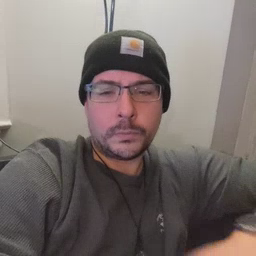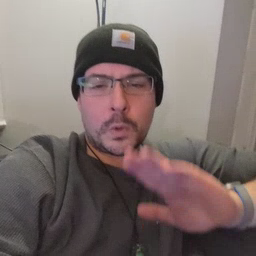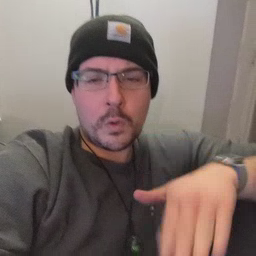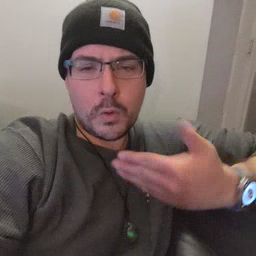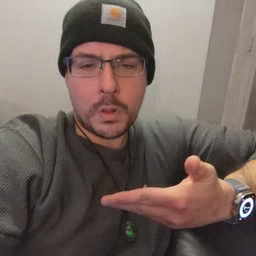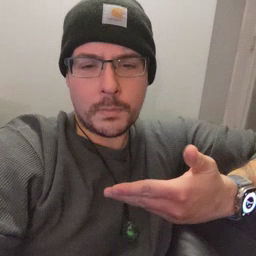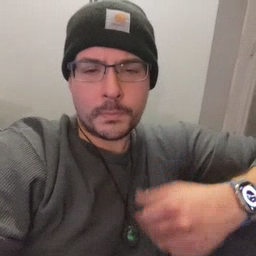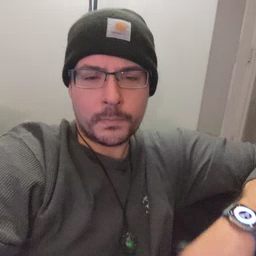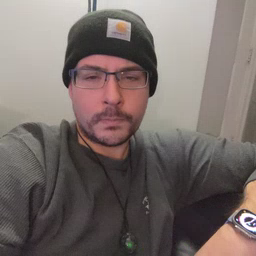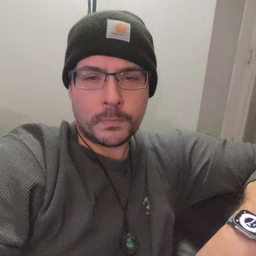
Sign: all